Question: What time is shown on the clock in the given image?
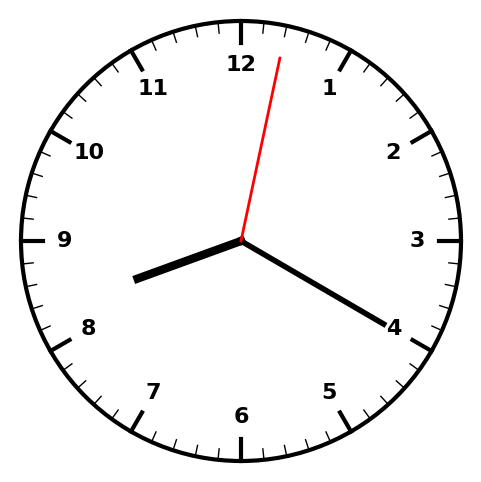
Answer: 08:20:02